Question: I understand that a user can own a process and each process has an address space (which contains valid memory locations, this process can reference). I know that a process can call a system call and pass parameters to it, just like any other library function. This seems to suggest that all system calls are in a process address space by sharing memory, etc. But perhaps, this is only an illusion created by the fact that in high level programming language, system calls look like any other function, when a process calls it.
But, now let me take a step deeper and analyze more closely on what happens under the hood. How does compiler compile a system call? It perhaps pushes the system call name and parameters supplied by the process in a stack and then put the assembly instruction say "TRAP" or something -- basically the assembly instruction to call a software interrupt.
This TRAP assembly instruction is executed by hardware by first toggling the mode bit from user to kernel and then setting the code pointer to say beginning of interrupt service routines. From this point on, the ISR executes in kernel mode, which picks up the parameters from the stack (this is possible, because kernel has access to any memory location, even the ones owned by user processes) and executes the system call and in the end relinquishes the CPU, which again toggles the mode bit and the user process starts from where it left off.
Is my understanding correct?
Attached is rough diagram of my understanding:

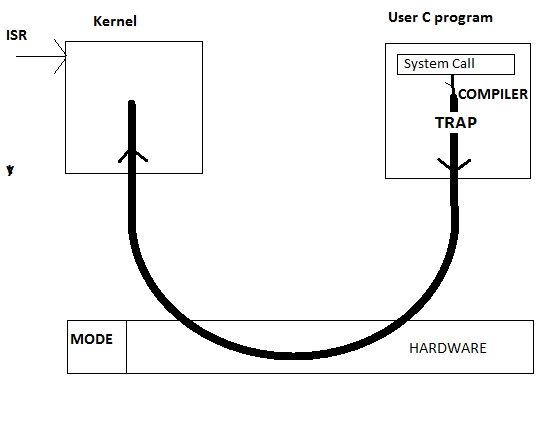
Answer: Your understanding is pretty close; the trick is that most compilers will never write system calls, because the functions that programs call (e.g. 'getpid(2)', 'chdir(2)', etc.) are actually provided by the standard C library. The standard C library contains the code for the system call, whether it is called via 'INT 0x80' or 'SYSENTER'. It'd be a strange program that makes system calls without a library doing the work. (Even though 'perl' provides a 'syscall()' function that can directly make system calls! Crazy, right?)
Next, the memory. The operating system kernel has easy address-space access to the user process memory. Of course, protection modes are different, and user-supplied data must be into the kernel's protected address space to prevent modification of user-supplied data :
'''
static int do_getname(const char __user *filename, char *page)
{
int retval;
unsigned long len = PATH_MAX;
if (!segment_eq(get_fs(), KERNEL_DS)) {
if ((unsigned long) filename >= TASK_SIZE)
return -EFAULT;
if (TASK_SIZE - (unsigned long) filename < PATH_MAX)
len = TASK_SIZE - (unsigned long) filename;
}
retval = strncpy_from_user(page, filename, len);
if (retval > 0) {
if (retval < len)
return 0;
return -ENAMETOOLONG;
} else if (!retval)
retval = -ENOENT;
return retval;
}
'''
This, while it isn't a system call itself, is a called by system call functions that copies filenames into the kernel's address space. It checks to make sure that the entire filename resides within the user's data range, calls a function that copies the string in from user space, and performs some sanity checks before the returning.
'get_fs()' and similar functions are remnants from Linux's x86-roots. The functions have working implementations for all architectures, but the names remain archaic.
All the extra work with segments is because the kernel and userspace share some portion of the available address space. On a 32-bit platform (where the numbers are easy to comprehend), the kernel will typically have one gigabyte of virtual address space, and user processes will typically have three gigabytes of virtual address space.
When a process calls into the kernel, the kernel will 'fix up' the page table permissions to allow it access to the whole range, and gets the benefit of pre-filled <URL> for user-provided memory. Great success. But when the kernel must context switch back to userspace, it has to flush the TLB to remove the cached privileges on kernel address space pages.
But the trick is, one gigabyte of virtual address space is sufficient for all kernel data structures on huge machines. Maintaining the metadata of cached filesystems and block device drivers, networking stacks, and the memory mappings for all the processes on the system, can take a huge amount of data.
So different 'splits' are available: two gigs for user, two gigs for kernel, one gig for user, three gigs for kernel, etc. As the space for the kernel goes up, the space for user processes goes down. So there is a <URL> memory split that gives four gigabytes to the user process, four gigabytes to the kernel, and the kernel must fiddle with segment descriptors to be able to access user memory. The TLB is flushed entering and exiting system calls, which is a pretty significant speed penalty. But it lets the kernel maintain significantly larger data structures.
The much larger page tables and address ranges of 64 bit platforms probably makes all the preceding look quaint. I sure hope so, anyway.